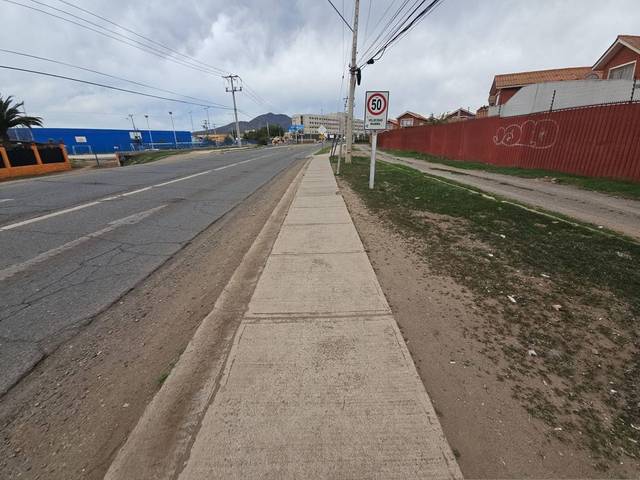
Region: Chile
Coordinates: -30.582, -71.19